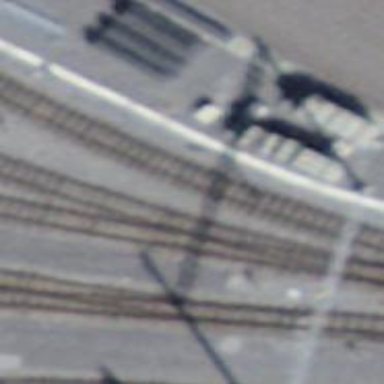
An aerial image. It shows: Narrow-gauge railway yard with electrified tracks featuring contact line.